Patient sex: F
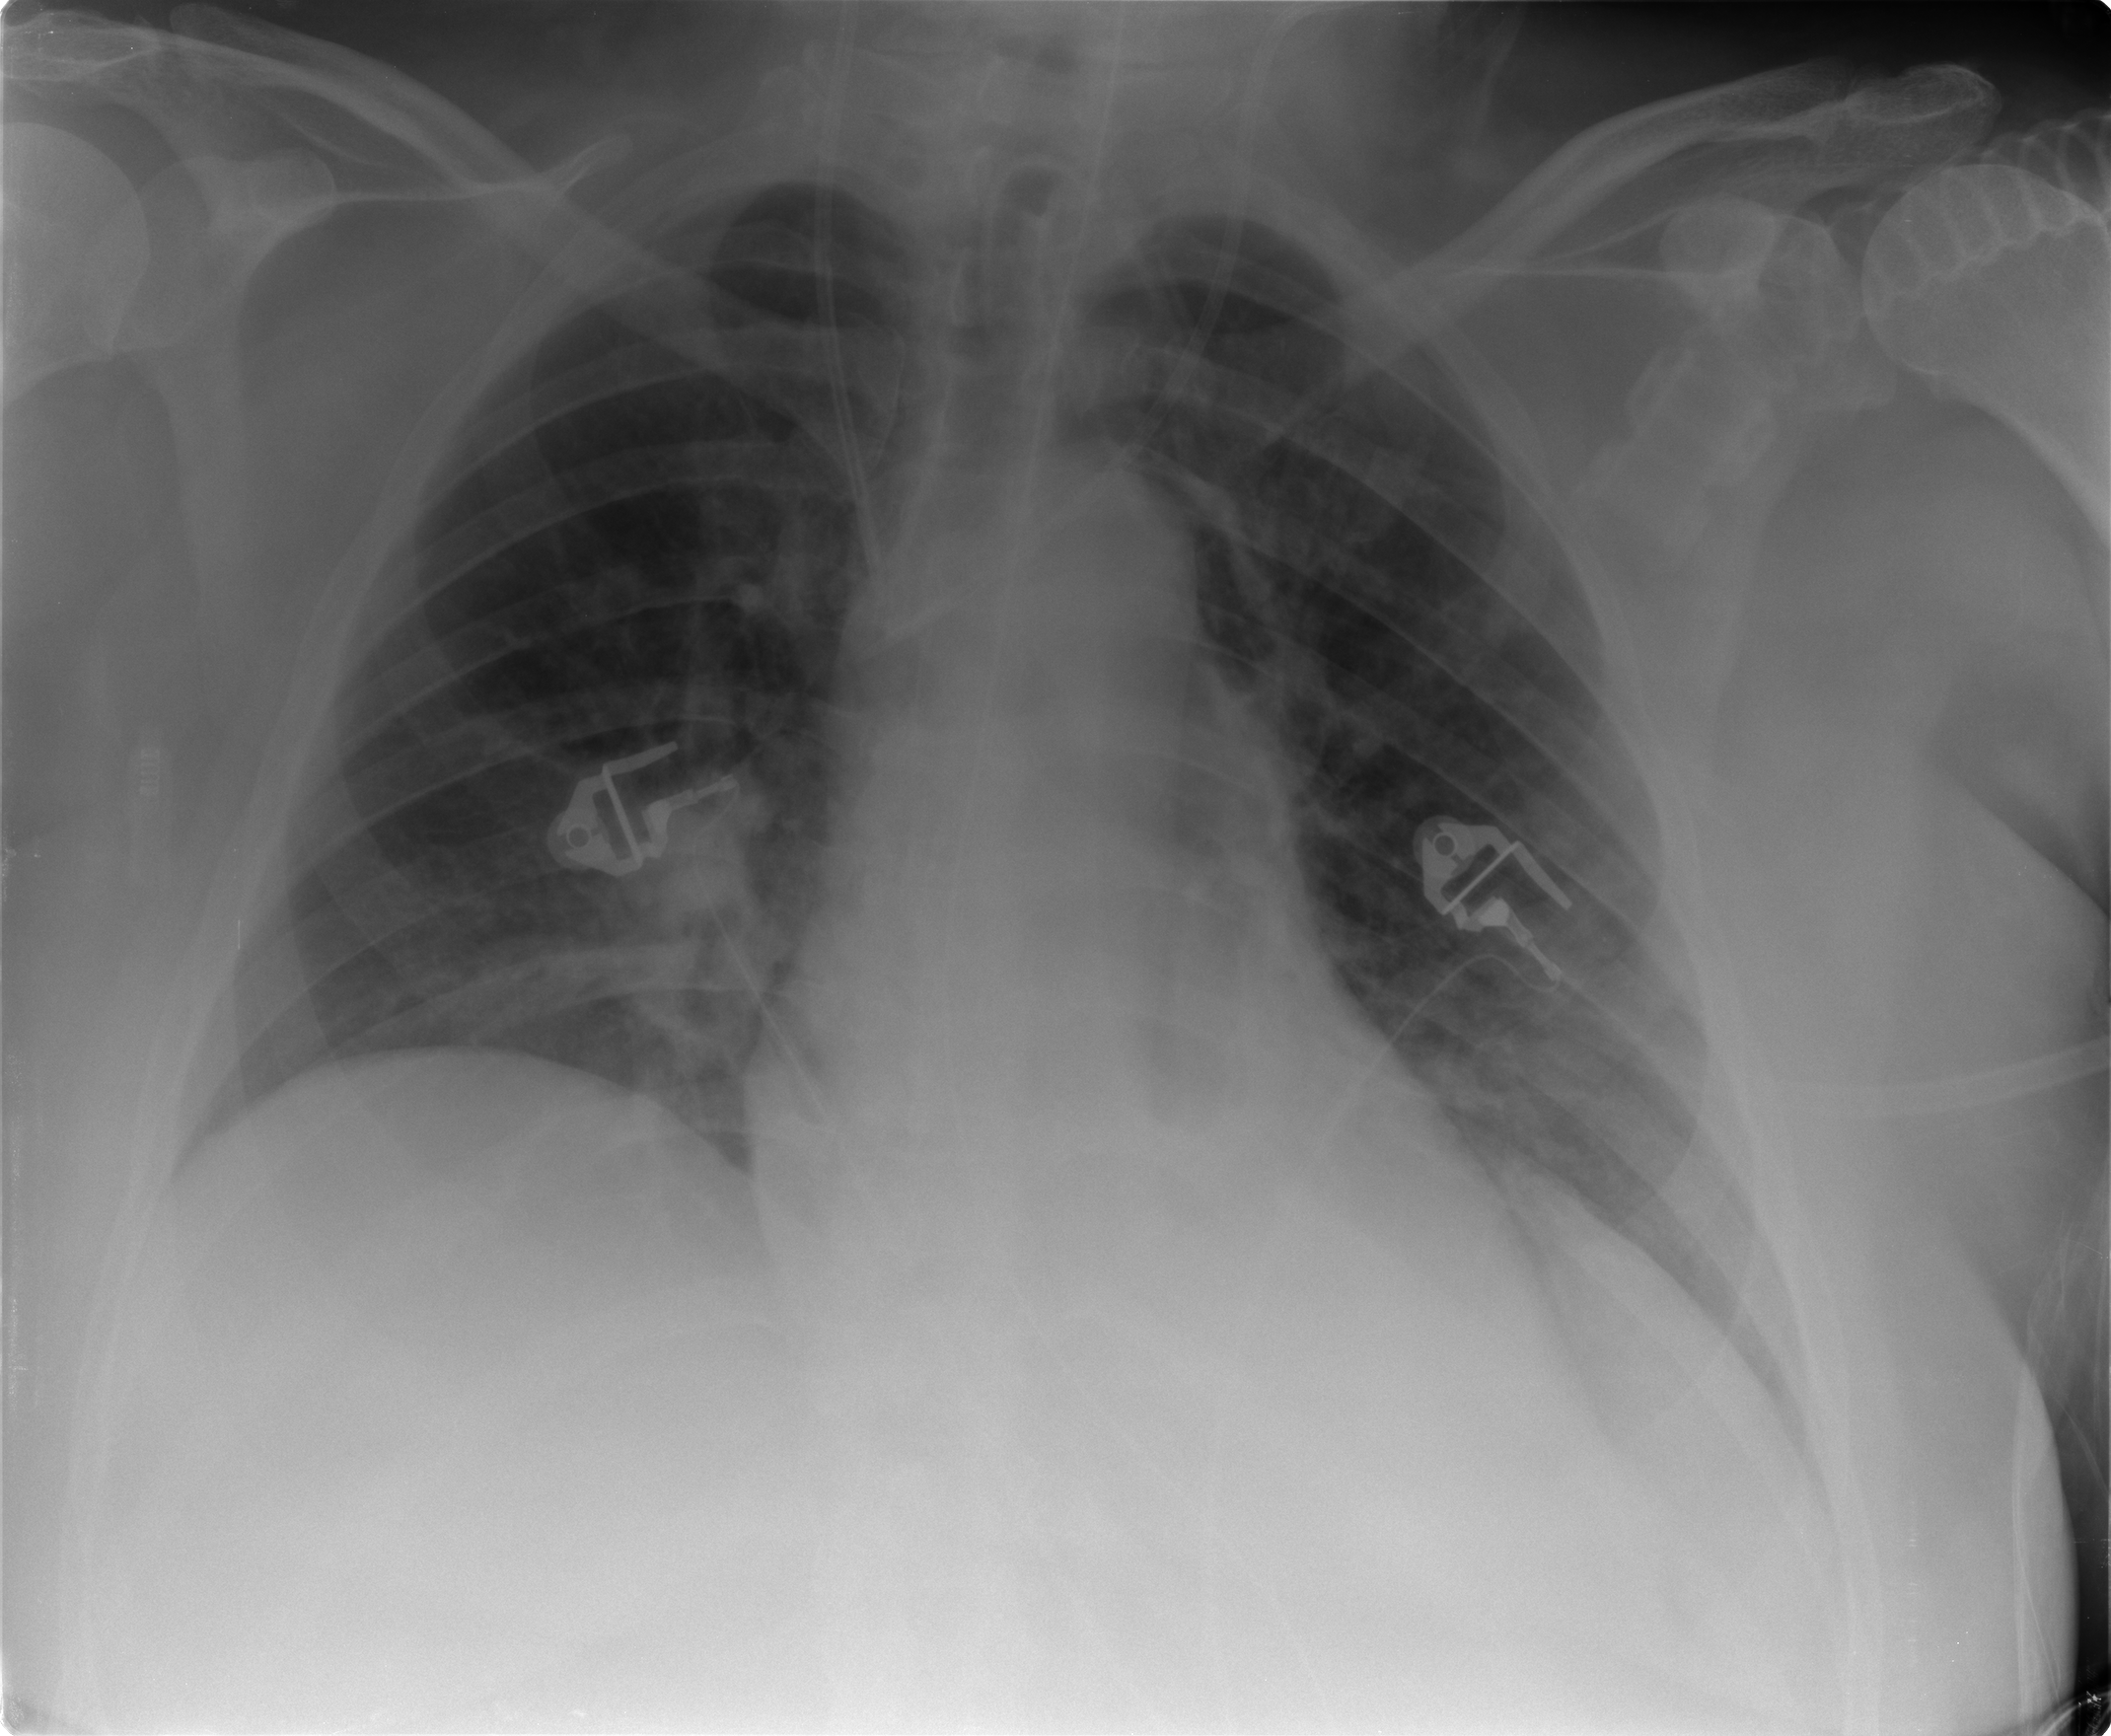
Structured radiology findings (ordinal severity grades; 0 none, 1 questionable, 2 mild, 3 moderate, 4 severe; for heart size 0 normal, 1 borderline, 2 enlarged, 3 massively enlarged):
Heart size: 0
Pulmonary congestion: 2
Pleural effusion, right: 0
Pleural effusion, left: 1
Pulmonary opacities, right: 1
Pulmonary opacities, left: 1
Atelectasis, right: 2
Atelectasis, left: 2